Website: macys
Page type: account-selection
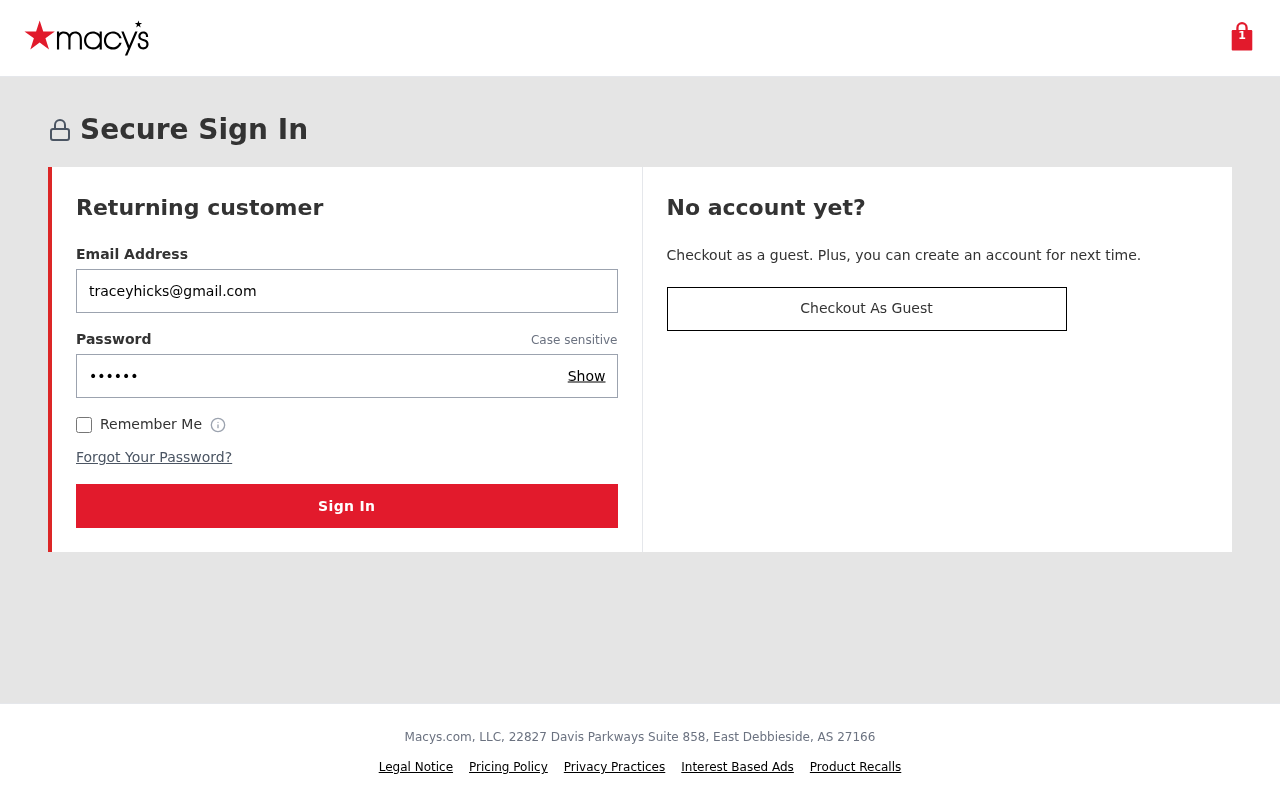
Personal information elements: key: PII_EMAIL
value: traceyhicks@gmail.com
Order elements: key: ORDER_NUM_ITEMS
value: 1